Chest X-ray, PA view. Patient: 53 years old, sex F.
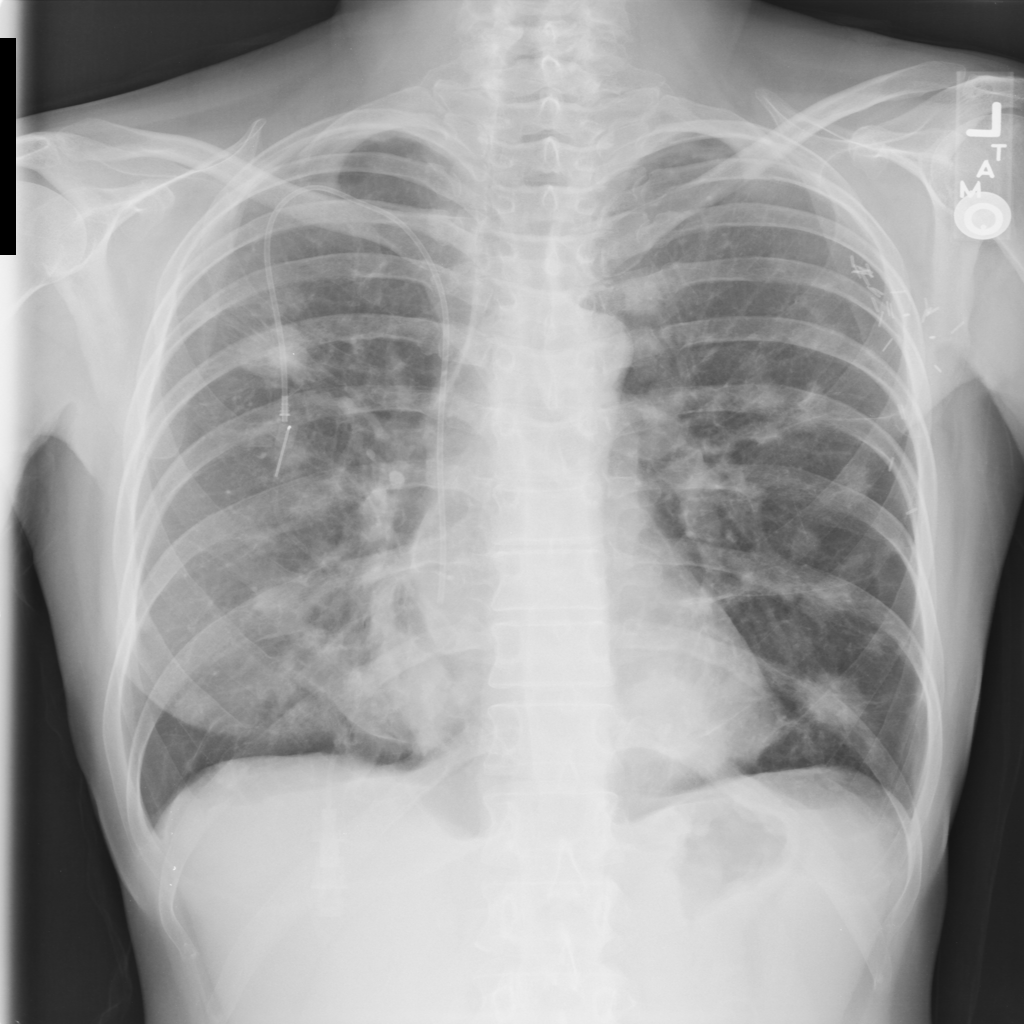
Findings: Nodule